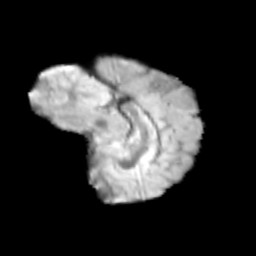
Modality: T2w
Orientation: sagittal
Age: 14
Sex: female
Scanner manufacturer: siemens
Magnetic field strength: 3 T
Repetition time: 3.8 s
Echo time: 0.07 s